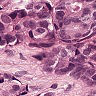
Metastatic tissue present: yes